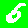
Digit: 5